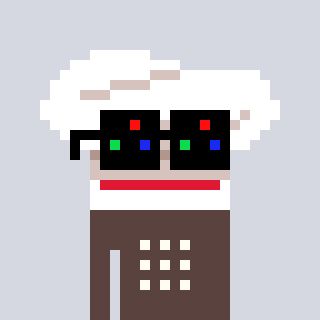
a pixel art character with square black sunglasses, a chef hat-shaped head and a darkbrown-colored body on a cool background